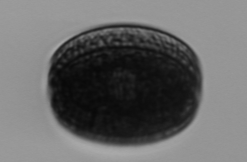
Label: Coscinodiscus